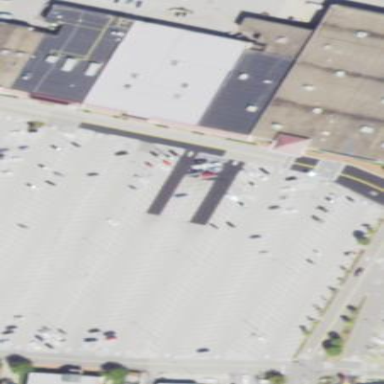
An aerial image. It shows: Retail building.